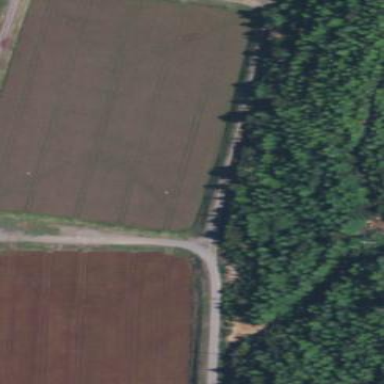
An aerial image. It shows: Farmland where cranberries are grown.